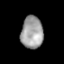
Tissue: lung
Cell type: Endothelial cells
Senescence score: 0.5705
Nuclear area (px): 703
Mean DAPI intensity: 158.114